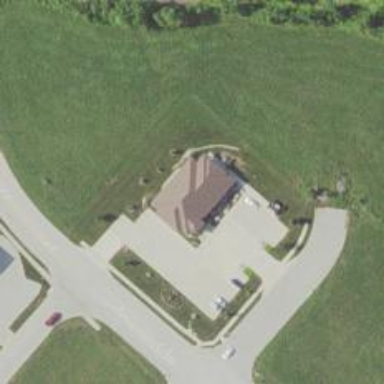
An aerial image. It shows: Veterinary facility.